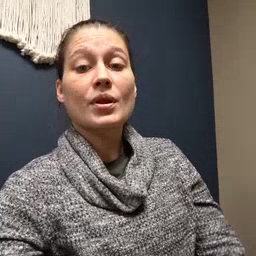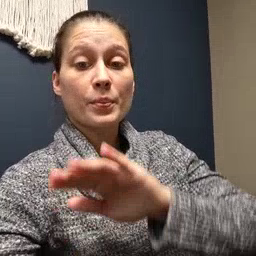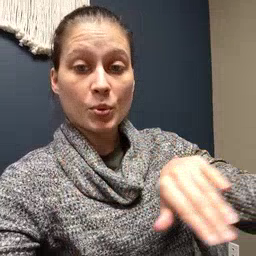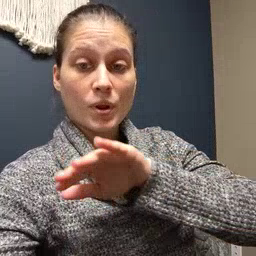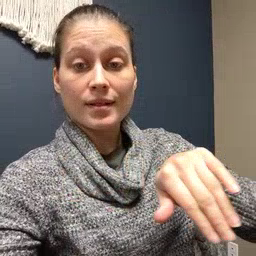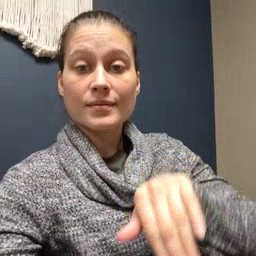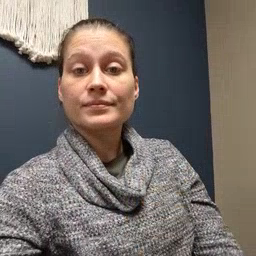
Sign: pool